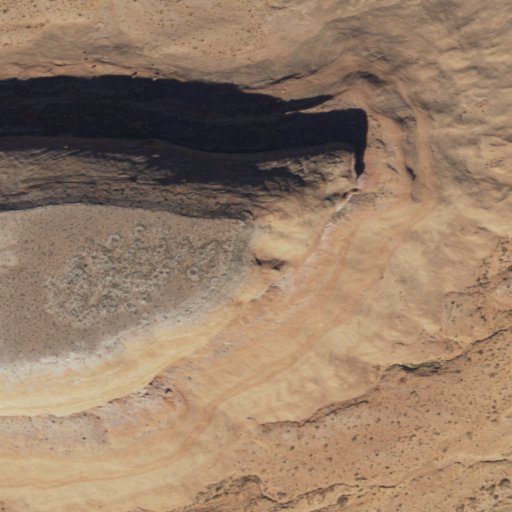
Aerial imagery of mountain in Arizona named Plane Rock containing shrub and barren land